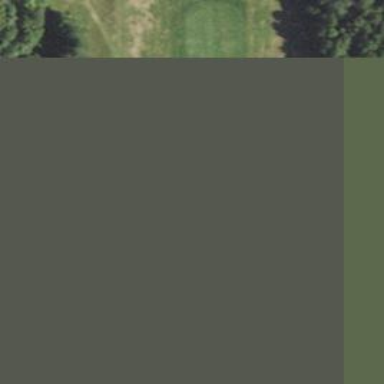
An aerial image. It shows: Pathway for golfing.